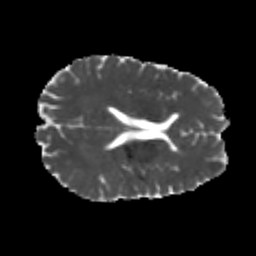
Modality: MD
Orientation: axial
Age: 21
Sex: male
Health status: healthy
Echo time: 0.074 s